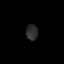
Tissue: lung
Cell type: Myeloid cells
Senescence score: 0.1843
Nuclear area (px): 181
Mean DAPI intensity: 44.492